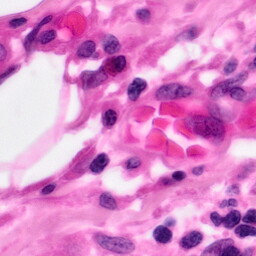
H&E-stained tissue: Pancreatic